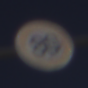
Verkehrszeichen: Geschwindigkeit80
Umgebung: Outdoor, Nature
Tageszeit: Midday
Wetter: Clear
Licht: Natural
Jahreszeit: NotSpecified
Kontrast: HighContrast